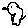
Label: bird